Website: crate-barrel
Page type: billing-address
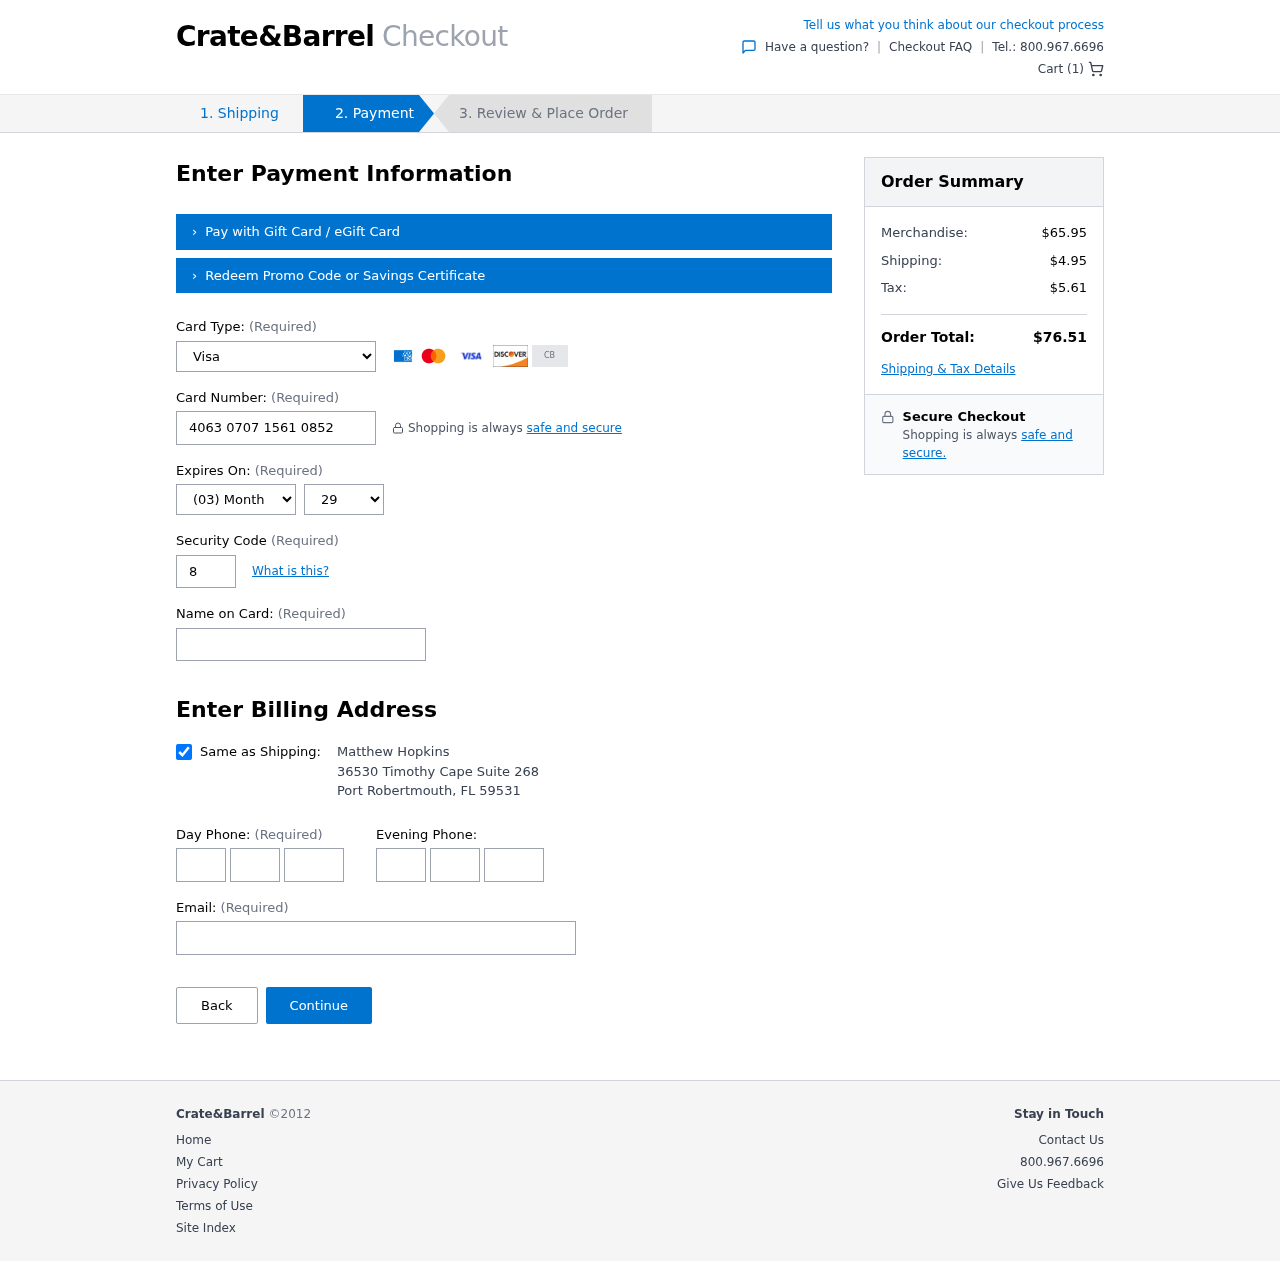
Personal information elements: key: PII_CARD_CVV
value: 838
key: PII_CARD_EXPIRY_MONTH
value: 03
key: PII_CARD_EXPIRY_YEAR
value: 29
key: PII_CARD_NUMBER
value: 4063 0707 1561 0852
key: PII_CARD_TYPE
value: Visa
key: PII_CITY
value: Port Robertmouth
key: PII_EMAIL
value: matthew.hopkins@hotmail.com
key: PII_FULLNAME
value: Matthew Hopkins
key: PII_PHONE_ALT_AREA
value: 893
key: PII_PHONE_ALT_PREFIX
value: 202
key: PII_PHONE_ALT_SUFFIX
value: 2832
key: PII_PHONE_AREA
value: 401
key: PII_PHONE_PREFIX
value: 403
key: PII_PHONE_SUFFIX
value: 4692
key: PII_POSTCODE
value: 59531
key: PII_STATE_ABBR
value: FL
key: PII_STREET
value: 36530 Timothy Cape Suite 268
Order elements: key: ORDER_NUM_ITEMS
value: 1
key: ORDER_SUBTOTAL
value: $65.95
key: ORDER_SHIPPING_COST
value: $4.95
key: ORDER_TAX
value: $5.61
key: ORDER_TOTAL
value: $76.51